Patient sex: F
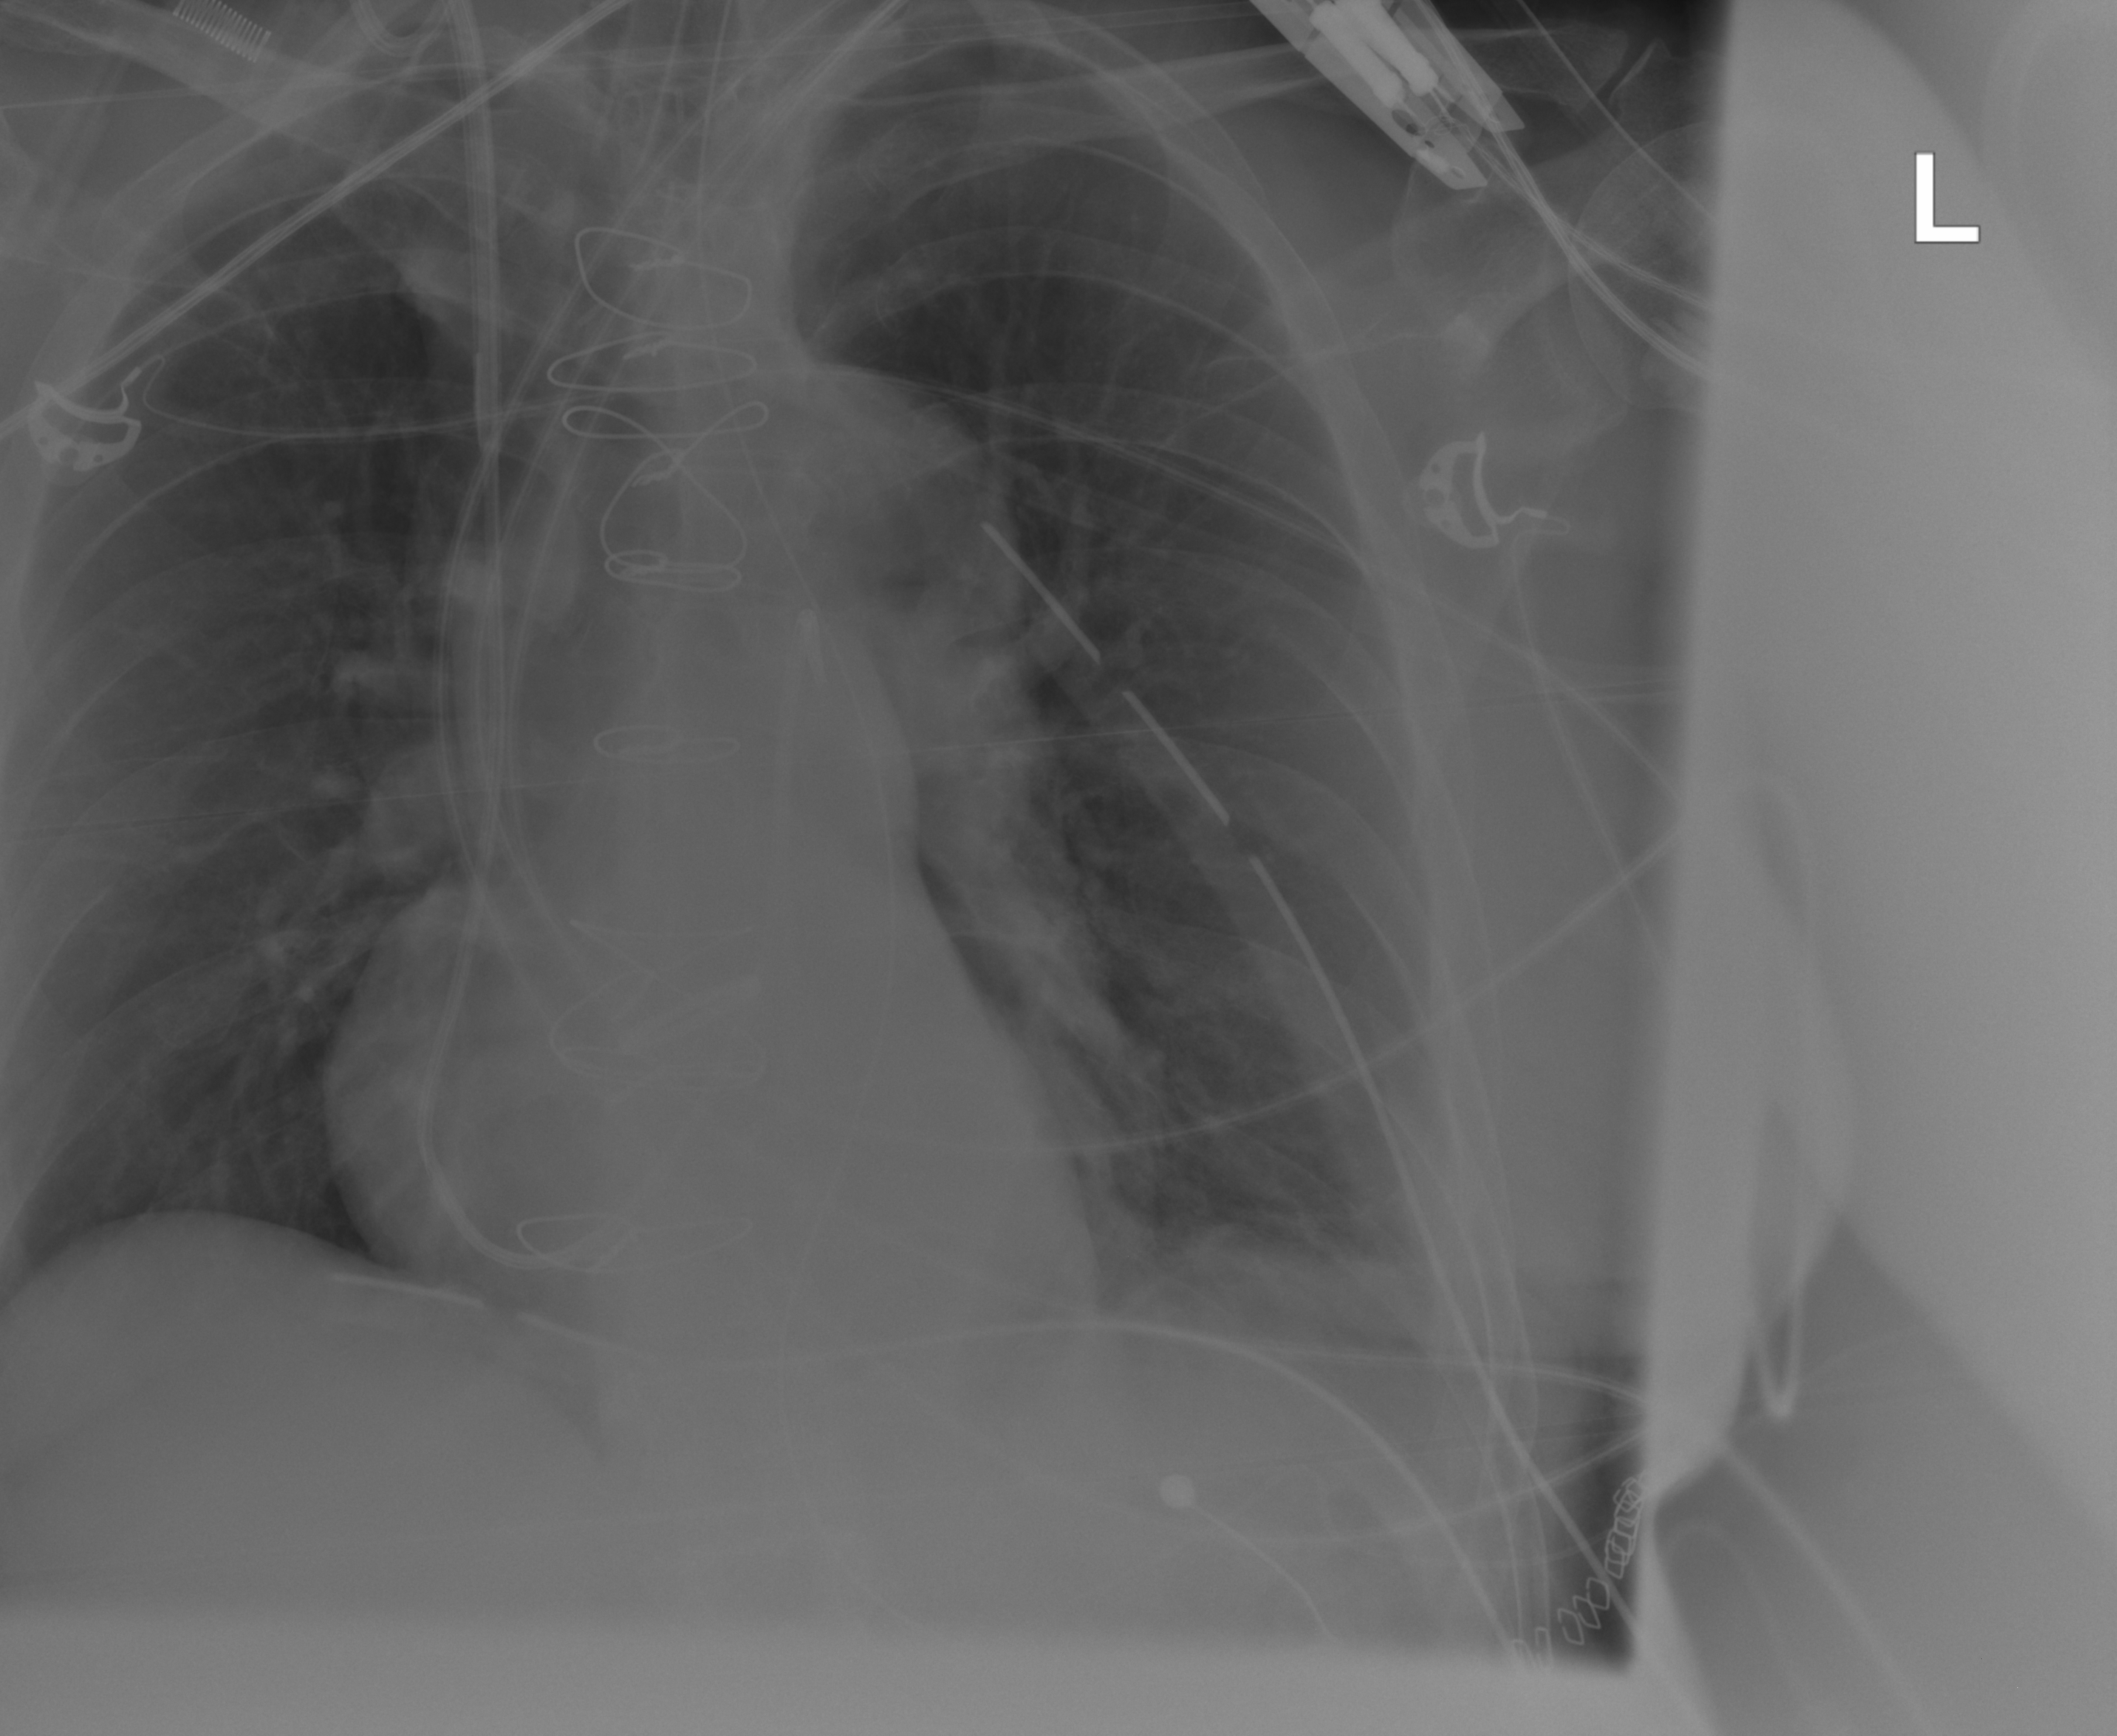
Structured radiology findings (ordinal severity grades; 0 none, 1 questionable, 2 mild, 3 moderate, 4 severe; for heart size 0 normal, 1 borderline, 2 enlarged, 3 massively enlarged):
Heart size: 0
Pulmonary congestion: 0
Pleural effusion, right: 0
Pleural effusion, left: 2
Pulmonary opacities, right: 0
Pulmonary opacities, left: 0
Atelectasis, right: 0
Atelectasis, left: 2